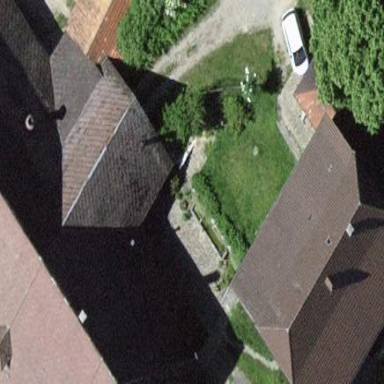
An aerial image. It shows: Residential building.